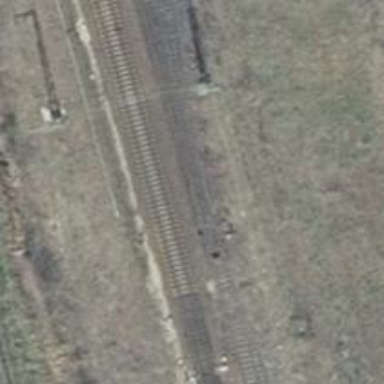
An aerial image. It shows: Signal on the railway track.